Question: I am facing this problem in Android Studio.

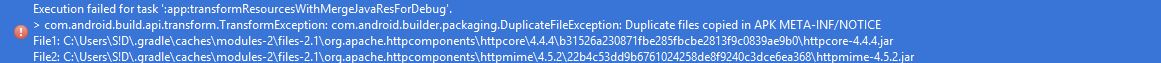
Answer: Add this in your app's build.gradle file
'''
packagingOptions {
exclude 'META-INF/DEPENDENCIES.txt'
exclude 'META-INF/LICENSE.txt'
exclude 'META-INF/NOTICE.txt'
exclude 'META-INF/NOTICE'
exclude 'META-INF/LICENSE'
exclude 'META-INF/DEPENDENCIES'
exclude 'META-INF/notice.txt'
exclude 'META-INF/license.txt'
exclude 'META-INF/dependencies.txt'
}
'''